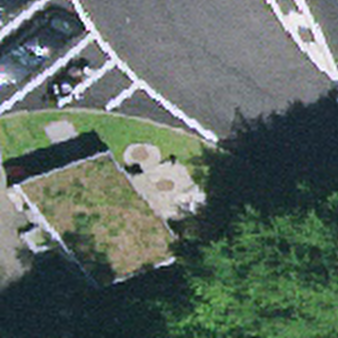
Label: other